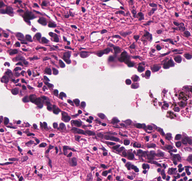
Tumor epithelial tissue: yes
Tumor-associated stroma tissue: yes
Normal tissue: no